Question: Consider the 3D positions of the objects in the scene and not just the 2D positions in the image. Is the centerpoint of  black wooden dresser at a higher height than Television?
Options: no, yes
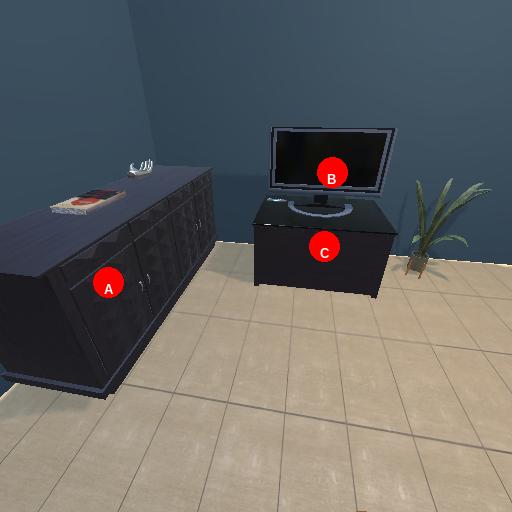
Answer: no